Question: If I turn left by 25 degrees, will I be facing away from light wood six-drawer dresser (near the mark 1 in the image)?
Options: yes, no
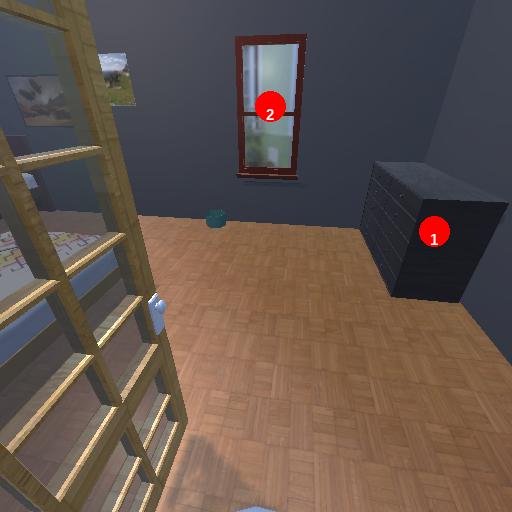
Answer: yes